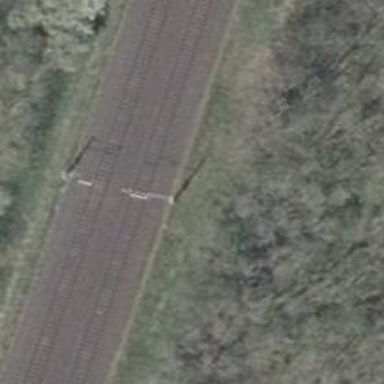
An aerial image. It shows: Milestone along the railway with catenary mast.